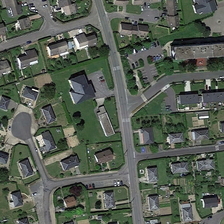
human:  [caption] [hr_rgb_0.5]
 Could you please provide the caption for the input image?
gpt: many green trees and buildings are in a medium residential area .

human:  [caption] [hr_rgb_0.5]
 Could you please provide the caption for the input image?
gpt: many green trees and buildings are in a medium residential area .

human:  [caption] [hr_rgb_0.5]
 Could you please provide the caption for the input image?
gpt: many green trees and buildings are in a medium residential area .

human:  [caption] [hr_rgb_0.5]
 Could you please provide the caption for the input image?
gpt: many green trees and buildings are in a medium residential area .

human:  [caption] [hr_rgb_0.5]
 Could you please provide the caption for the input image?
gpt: many green trees and buildings are in a medium residential area .